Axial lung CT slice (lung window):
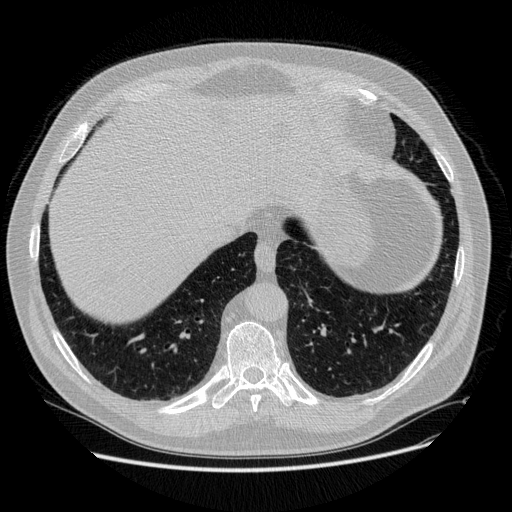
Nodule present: no